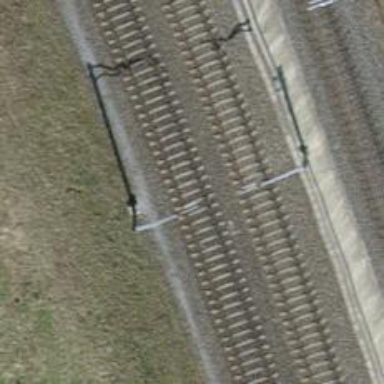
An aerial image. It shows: Railway milestone.